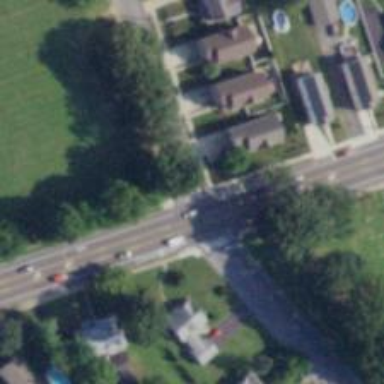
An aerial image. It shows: Zebra crossing at uncontrolled and marked intersection.